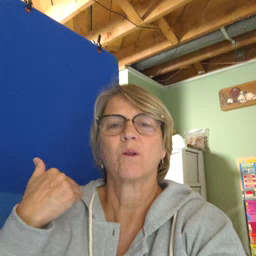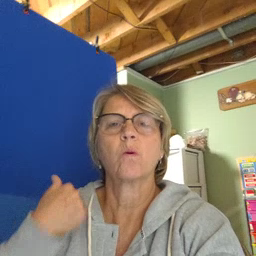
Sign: before